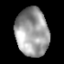
Tissue: lung
Cell type: Epithelial cells
Senescence score: 0.1618
Nuclear area (px): 1542
Mean DAPI intensity: 156.667